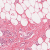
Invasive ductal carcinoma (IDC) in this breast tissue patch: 1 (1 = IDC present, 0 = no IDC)